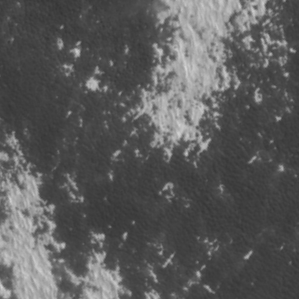
Label: frost